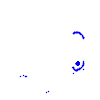
Particle: pion